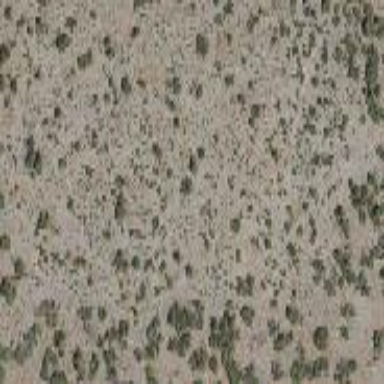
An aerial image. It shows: Area covered in scrub vegetation.